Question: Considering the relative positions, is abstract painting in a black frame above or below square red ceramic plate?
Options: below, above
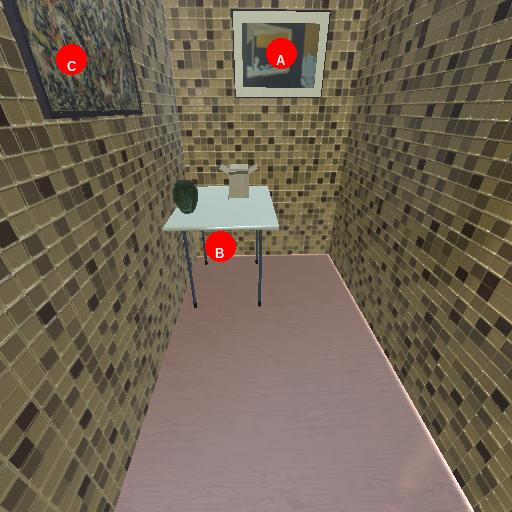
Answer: below